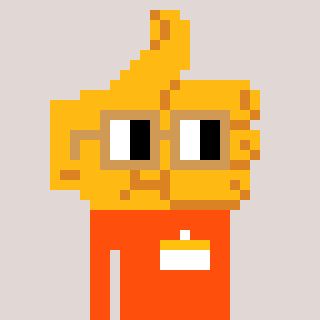
a pixel art character with square brown glasses, a thumbsup-shaped head and a orange-colored body on a warm background